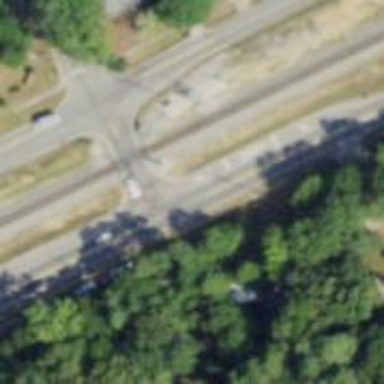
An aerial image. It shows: Level crossing with lights at railway intersection.